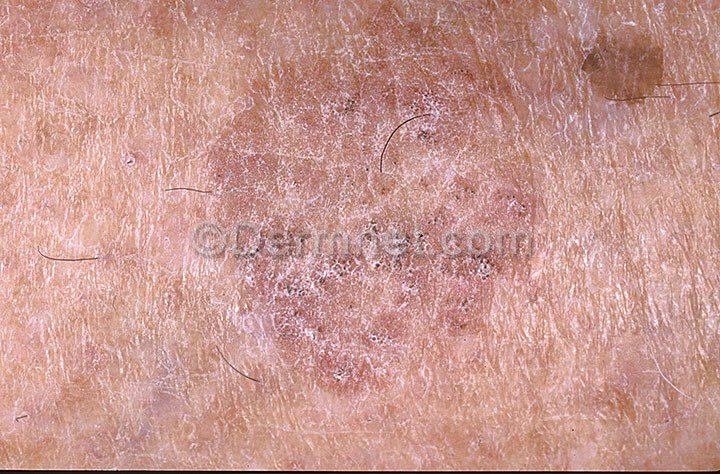
Disease: Seborrheic Keratoses and other Benign Tumors